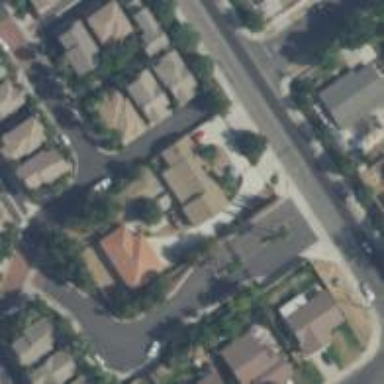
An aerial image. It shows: Residential road with sidewalk on the left side.